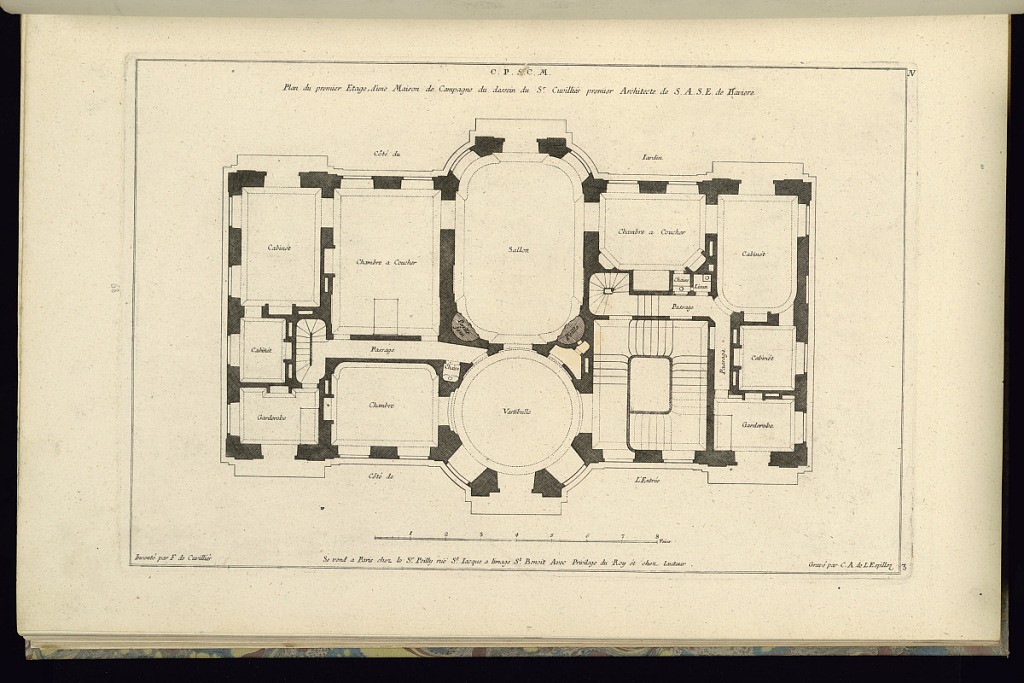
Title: Plan du premier Etage, d'une Maison de Campagne
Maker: François de Cuvilliés the Elder, Belgian, 1695 - 1768
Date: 1745
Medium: Etching and engraving on off-white laid paper
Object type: Print
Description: Plan of the first floor of a country estate. The plate is signed and numbered.